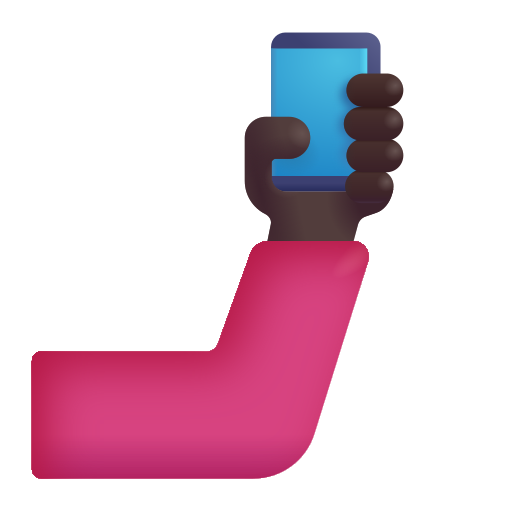
selfie color dark